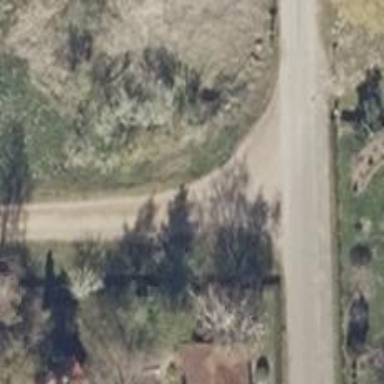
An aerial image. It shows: Track road.